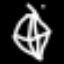
Label: diamond